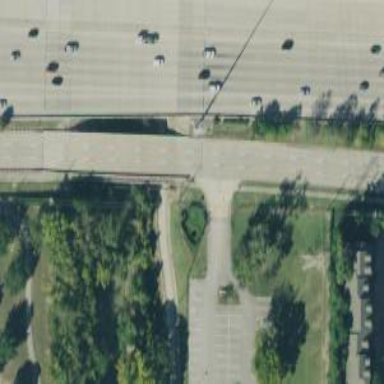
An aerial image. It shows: There is secondary road bridge with frontage road.